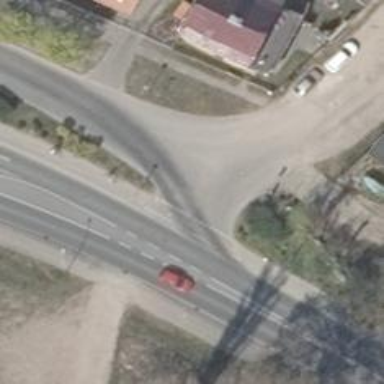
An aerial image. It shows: Smooth asphalt road in residential area.